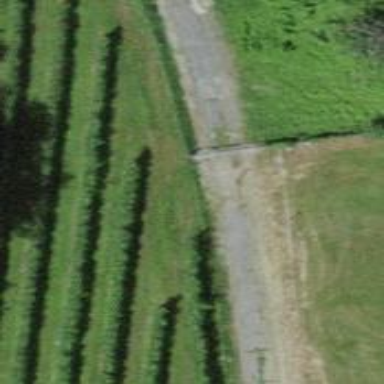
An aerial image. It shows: Gate.